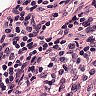
Metastatic tissue present: no